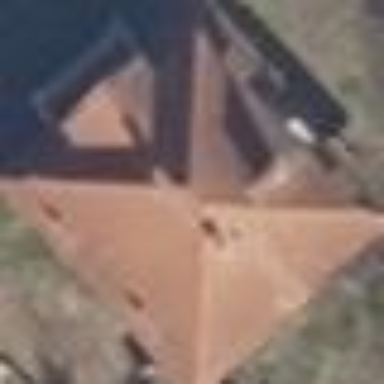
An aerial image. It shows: Detached building with gambrel roof shape.